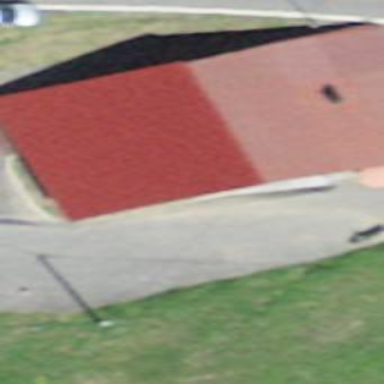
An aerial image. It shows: Building with gabled roof oriented across.